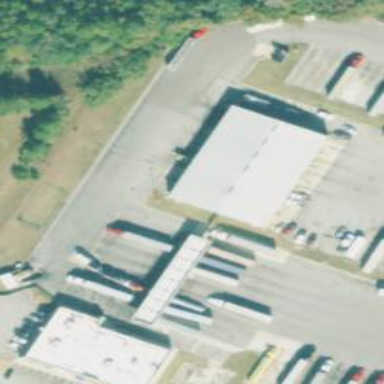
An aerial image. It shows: Weighbridge facility.